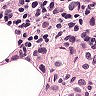
Metastatic tissue present: yes